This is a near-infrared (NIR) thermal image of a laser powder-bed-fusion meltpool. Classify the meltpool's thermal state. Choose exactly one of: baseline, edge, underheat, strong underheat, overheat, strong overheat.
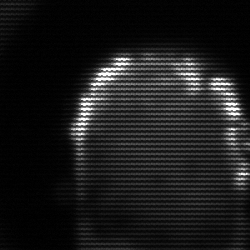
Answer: baseline